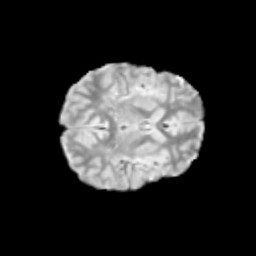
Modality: T2w
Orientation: axial
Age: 9
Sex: male
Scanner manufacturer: siemens
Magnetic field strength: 3 T
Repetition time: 3.8 s
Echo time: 0.07 s